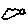
Label: bird